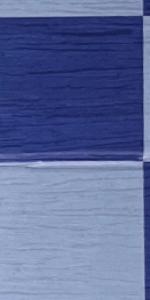
Label: Empty